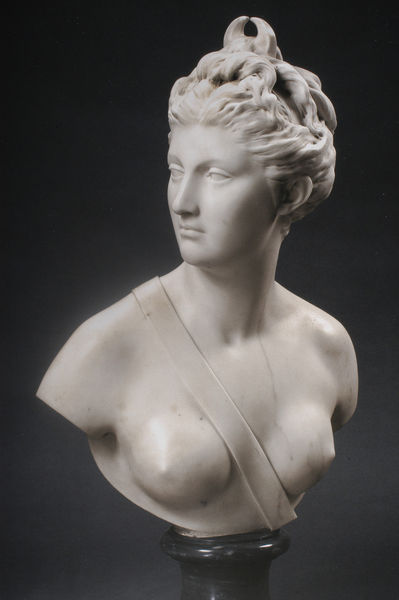
Titel: Büste der Diana
Künstler: Jean-Antoine Houdon
Standort: Washington (District of Columbia)
Institution: National Gallery of Art
Schlagwörter: akt, blau, haut, kopf, nackt, schatten, weiß, mädchen, brust, busen, frau, frisur, haar, marmor, mund, nase, ohr, profil, schwarz, stirn, blick, dame, gürtel, jung, arm, augen, band, barock, gesicht, haarschmuck, sockel, stein, bildnis, hals, horn, portrait, porträt, figur, haare, stoff, klassizismus, augenbrauen, brustbild, kinn, lippe, locken, ohren, scheitel, schulter, schultern, rund, skulptur, bewegt, schärpe, lächeln, brüste, seitlich, wellen, fotos, spitz, riemen, büste, glanz, socke, glatt, plastik, poliert, wange, brustwarzen, fein, oberkörper, foto, fotografie, schimmer, haarspange, mond, antike, unbekleidet, ideal, oberfläche, schönheit, torso, halbmond, mondsichel, sichel, scherpe, mythologie, göttin, gedreht, ohrmuschel, fragment, maserung, halbprofil, geflochten, freiheit, antik, satyr, amazone, adern, griechenland, hochfrisur, schlüsselbein, gurt, museum, hörner, haarsträhne, verdreht, köcher, hörnchen, aufnahme, artemis, diana, aufgetürmt, römisch, alabaster, mamor, klassizistisch, riss, stele, ebenmäßig, historistisch, aufgesteckt, marmot, selene, proful, nippel, luna, hochmut, frauenbüste, armlos, diane, orofil, aderung, schulterpartie, haarfrisur, blick nach links, brustfigur, alabasterbusen, bristbild, köchergurt, nach links blickend, nackte brüste, ohrläächen, portrrräit, römisches gesicht, schäroe, hofn, dianae, satyrin